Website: ulta-beauty
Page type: account-selection
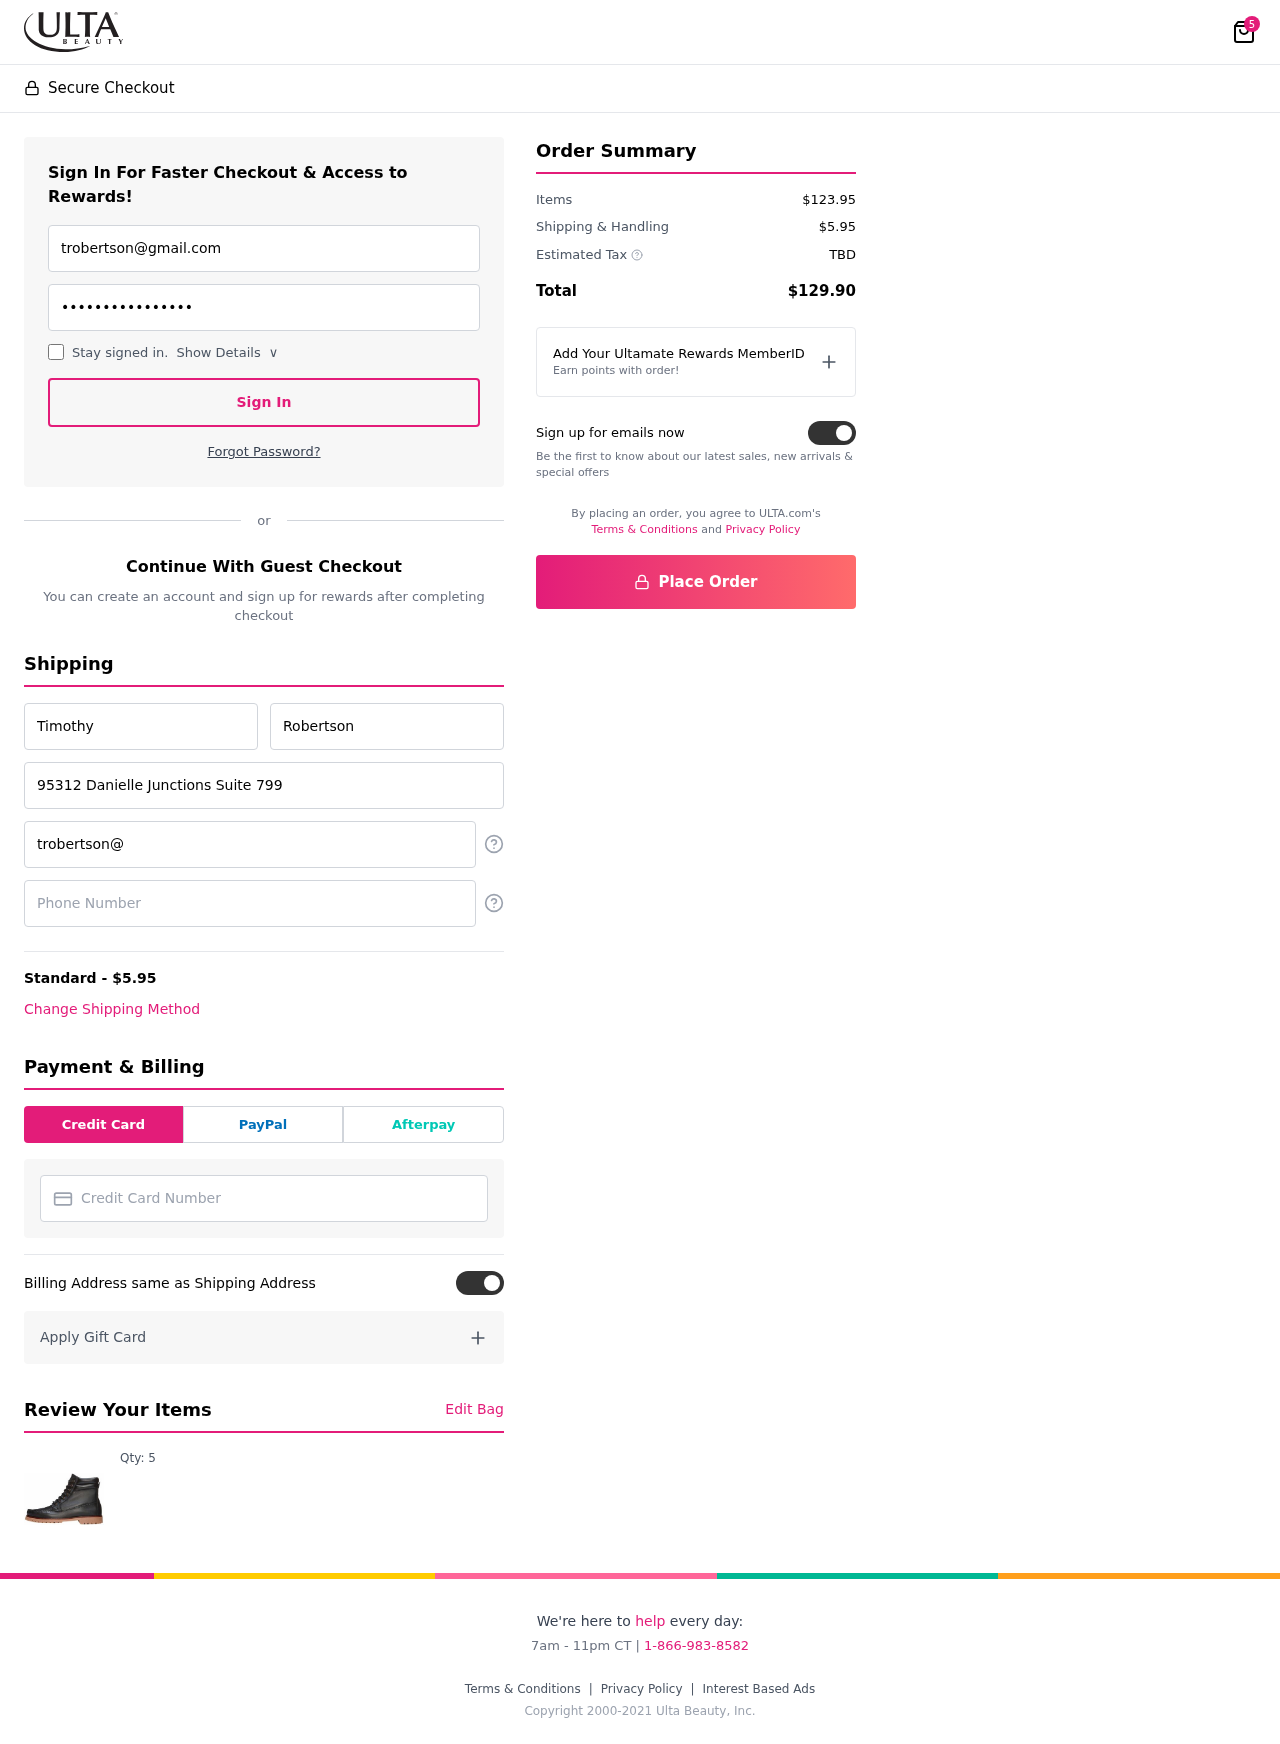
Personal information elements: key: PII_CARD_NUMBER
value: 4107 3659 8988 3625
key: PII_EMAIL
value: trobertson@gmail.com
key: PII_EMAIL2
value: trobertson@gmail.com
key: PII_FIRSTNAME
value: Timothy
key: PII_LASTNAME
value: Robertson
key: PII_PHONE
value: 3517194779
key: PII_STREET
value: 95312 Danielle Junctions Suite 799
Product elements: key: PRODUCT1_QUANTITY
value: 5
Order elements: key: ORDER_NUM_ITEMS
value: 5
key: ORDER_SHIPPING_COST
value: $5.95
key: ORDER_SUBTOTAL
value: $123.95
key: ORDER_TAX
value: TBD
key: ORDER_TOTAL
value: $129.90